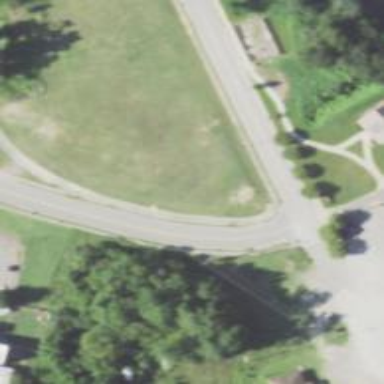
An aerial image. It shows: Asphalt footway.